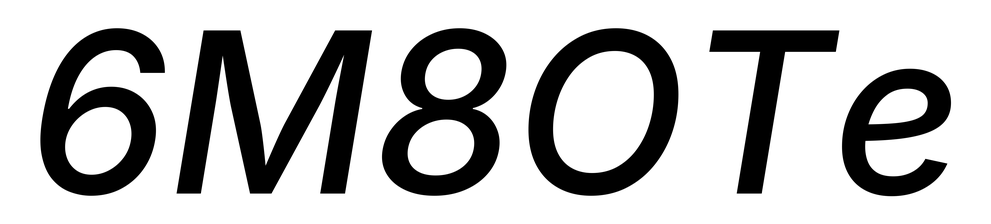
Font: Inter-Italic_Medium_Italic